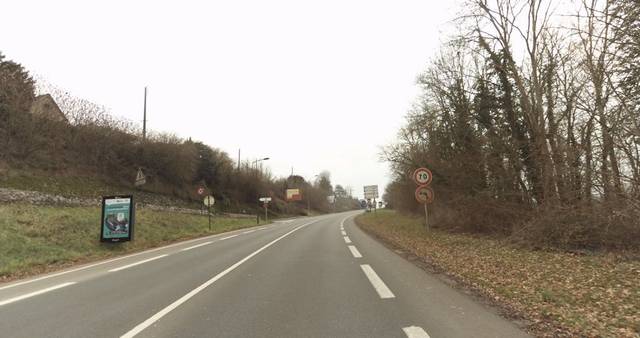
Region: France
Coordinates: 48.081, 1.338